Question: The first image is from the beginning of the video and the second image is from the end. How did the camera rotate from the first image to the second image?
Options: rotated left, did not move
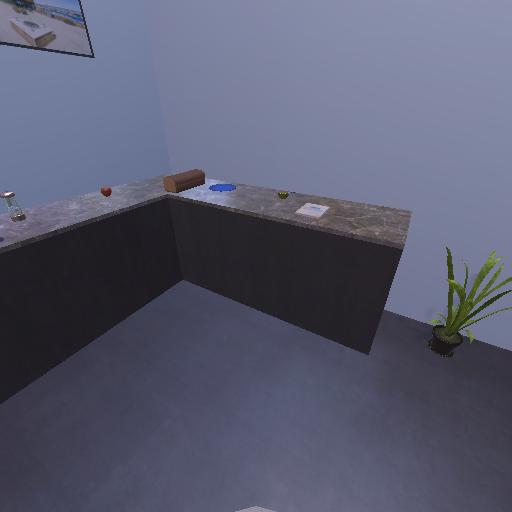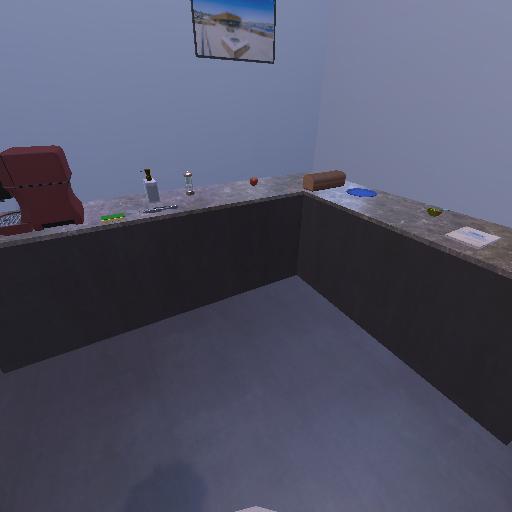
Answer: rotated left